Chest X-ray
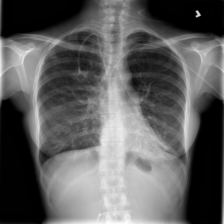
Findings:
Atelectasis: positive
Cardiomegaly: negative
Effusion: negative
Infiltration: negative
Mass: negative
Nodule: negative
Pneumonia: negative
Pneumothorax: negative
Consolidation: negative
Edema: negative
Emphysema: negative
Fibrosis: negative
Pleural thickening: negative
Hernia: negative